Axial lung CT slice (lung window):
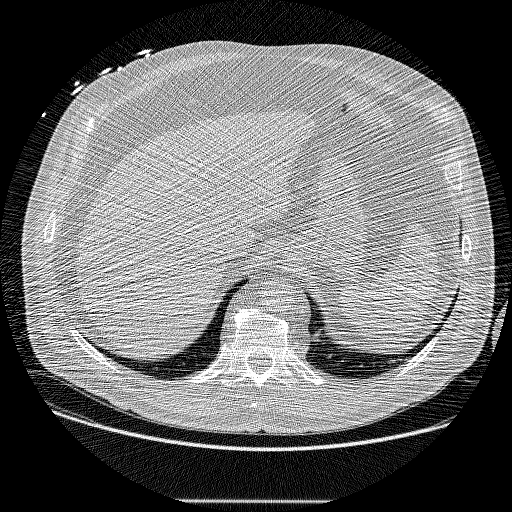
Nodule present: no